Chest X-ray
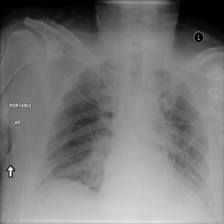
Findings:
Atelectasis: negative
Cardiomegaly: negative
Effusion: negative
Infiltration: negative
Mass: negative
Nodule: negative
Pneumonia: negative
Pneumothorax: negative
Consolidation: negative
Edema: negative
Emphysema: negative
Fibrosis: negative
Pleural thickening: negative
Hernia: negative